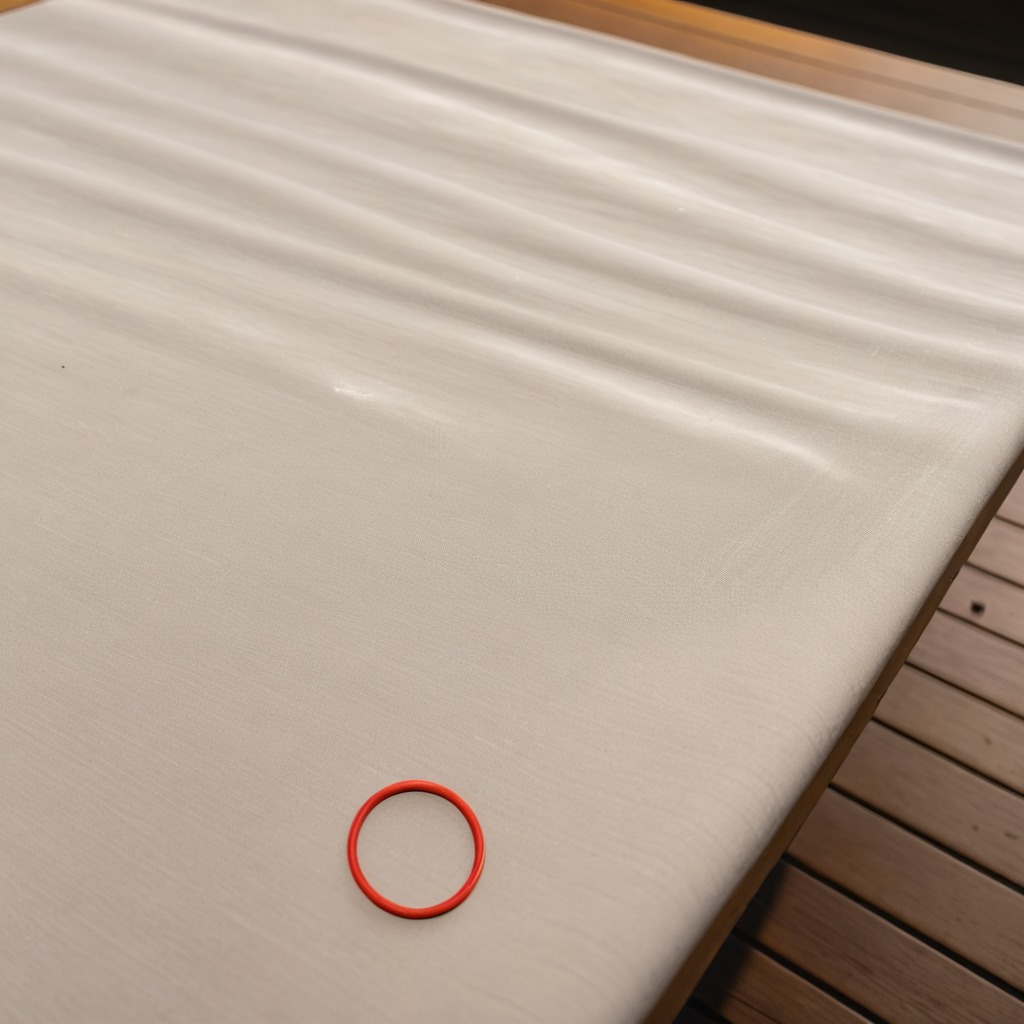
A rubber O-ring lying on a clean wooden table in an outdoor workshop during daytime bright natural light soft shadows worn but beneath the cloth